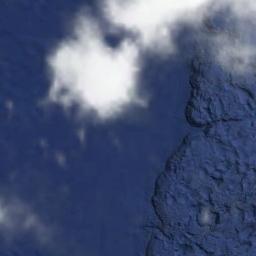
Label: cloud